Interaction volume radius: 5 \u00c5
Interaction volume height: 15 \u00c5
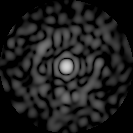
Disorder parameter: 0.8362